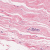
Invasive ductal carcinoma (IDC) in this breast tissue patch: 0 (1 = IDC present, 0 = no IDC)